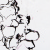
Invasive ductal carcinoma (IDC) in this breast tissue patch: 0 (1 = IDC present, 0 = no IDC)